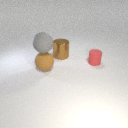
small red rubber cylinder to the right of large brown metal cylinder